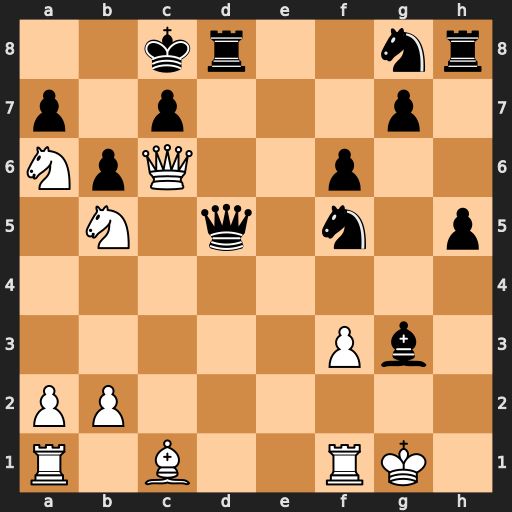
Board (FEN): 2kr2nr/p1p3p1/NpQ2p2/1N1q1n1p/8/5Pb1/PP6/R1B2RK1
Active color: w
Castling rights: -
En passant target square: -
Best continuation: Nxa7#